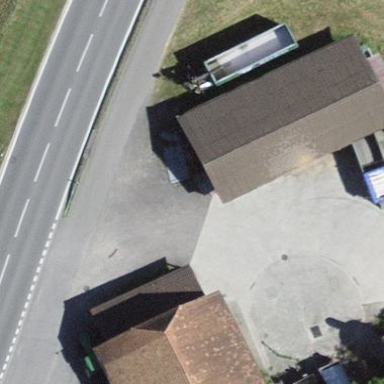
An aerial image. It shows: Shed building.